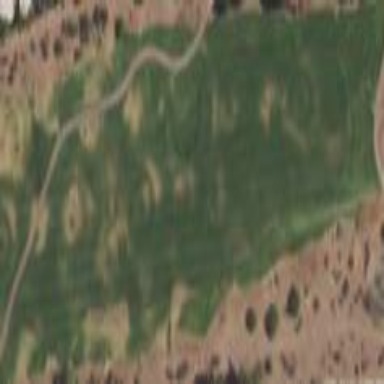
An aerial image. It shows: Rough area on grassy golf course.